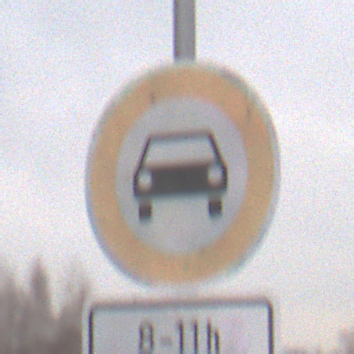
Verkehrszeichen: VerbotKraftwagen
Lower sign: ZeitangabenOhneBeschraenkungAufWochentage2
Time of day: Midday
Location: Outdoor (RoadRail)
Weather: Overcast
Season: NotSpecified
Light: Natural